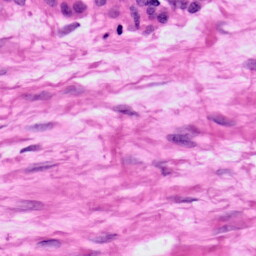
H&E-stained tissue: Ovarian